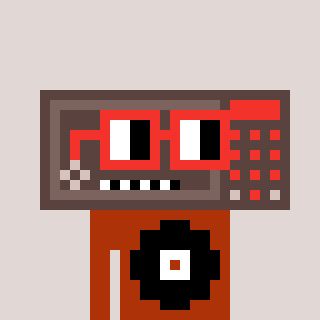
a pixel art character with square red glasses, a wallsafe-shaped head and a hotbrown-colored body on a warm background